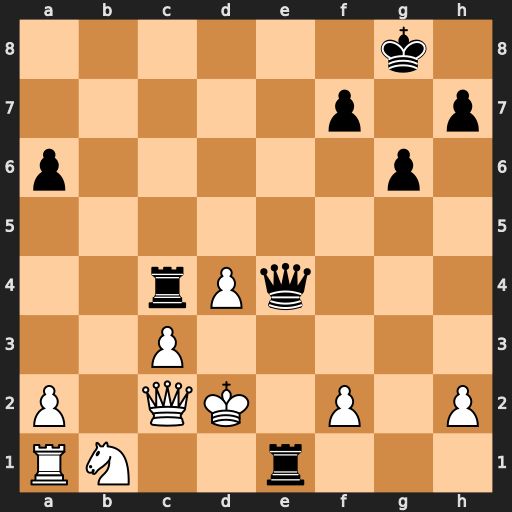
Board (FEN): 6k1/5p1p/p5p1/8/2rPq3/2P5/P1QK1P1P/RN2r3
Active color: w
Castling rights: -
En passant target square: -
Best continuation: Qxe4 Rxe4 Kd3 Rexd4+ cxd4